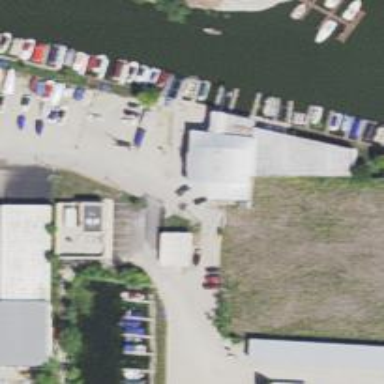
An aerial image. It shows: Boatyard located near waterway.